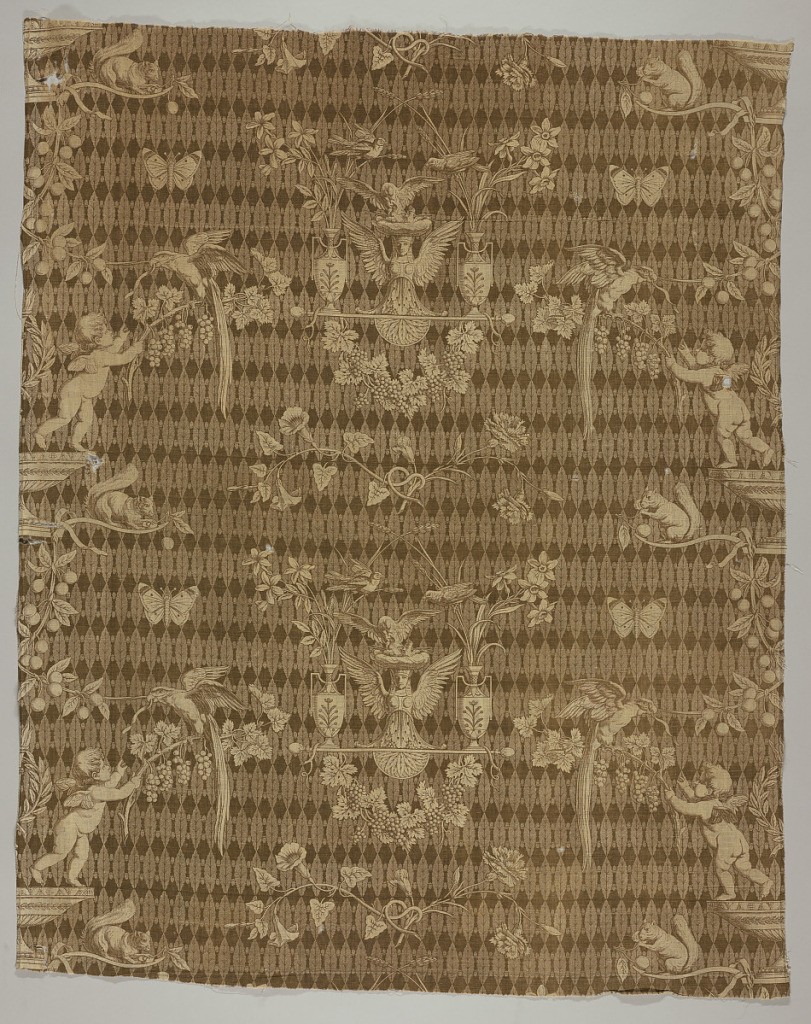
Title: Oiseaux et ecureuils
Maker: Jean-Baptiste Huët, French, 1745–1811
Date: ca. 1806
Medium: cotton Technique: printed by engraved plate on plain weave foundation
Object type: Fragments
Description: Horizontal arrangement of putti holding fruiting branches of grapes and apples with squirrels and parrots. Sphinx topped by nesting bird feeding its young and vases of flowers on background of a rigid arrangement of leaves. Printed in brown on white and designed for lengths to be sewn together as a straight repeat.